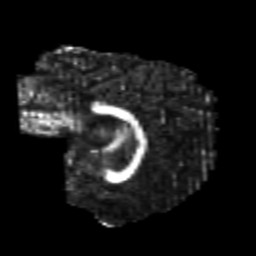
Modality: FA
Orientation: sagittal
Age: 26
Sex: female
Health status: healthy
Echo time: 0.074 s